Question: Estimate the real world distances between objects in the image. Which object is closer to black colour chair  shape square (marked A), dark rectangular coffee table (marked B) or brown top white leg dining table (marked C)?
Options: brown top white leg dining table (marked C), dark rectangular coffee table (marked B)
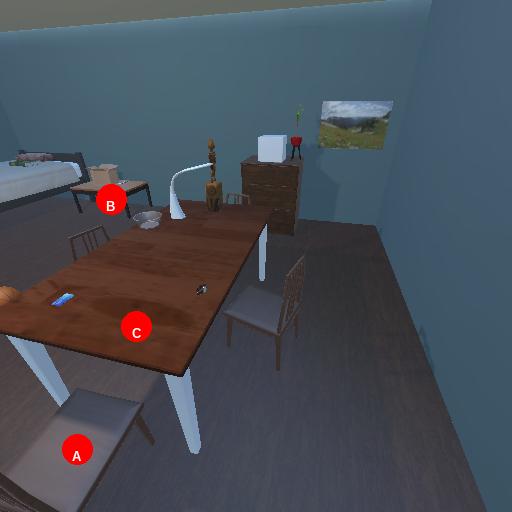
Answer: brown top white leg dining table (marked C)